Aerial crown-view tile of a tropical tree (Barro Colorado Island, Panama), acquired 20240918:
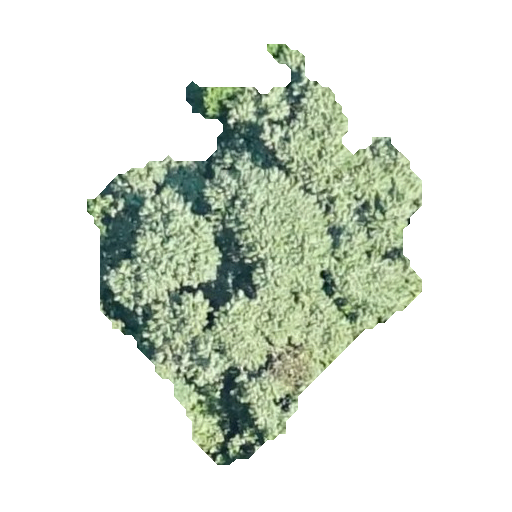
Species: Luehea seemannii
GBIF accepted scientific name: Luehea seemannii
Crown area: 125.043 m²